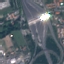
Land use / land cover class: Highway